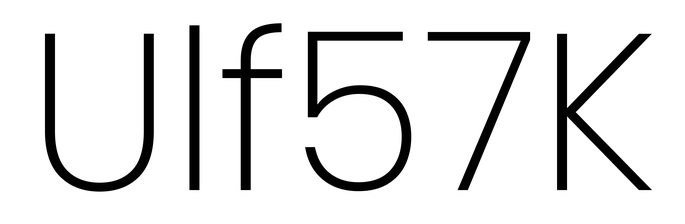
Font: Poppins-ExtraLight